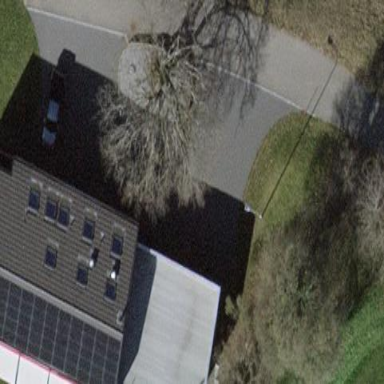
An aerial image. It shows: Simple and straightforward house.